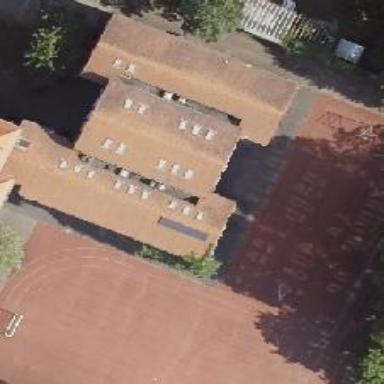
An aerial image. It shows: School building.